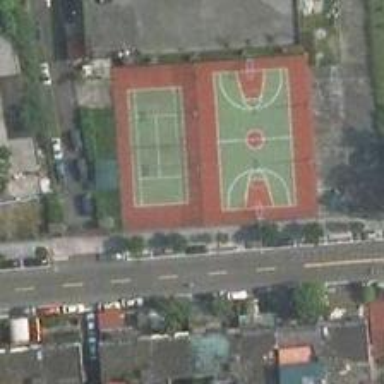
The square area near the road owns a baksetball court and a tennis court .